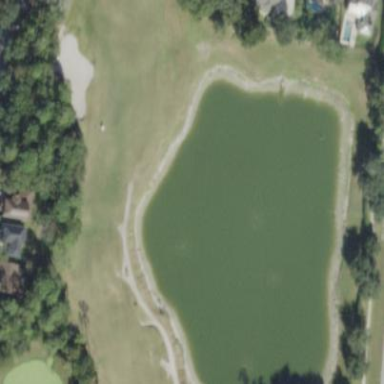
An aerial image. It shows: Water hazard in golf course. The hazard is natural water feature.